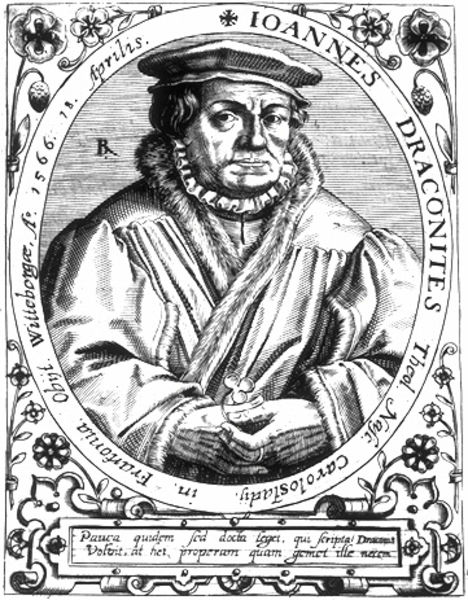
Titel: Bildnis des Johann Draconites
Künstler: Matthaeus (d.Ä.) Becker
Institution: (Seriendruck)
Schlagwörter: mann, schatten, weiß, sitzen, blumen, geste, grau, hell, hut, licht, mund, nase, schwarz, stirn, zeichnung, blick, blüten, ornament, bart, hemd, kappe, mütze, augen, falten, gesicht, hermelin, johannes, kragen, pelz, rahmen, bildnis, halskrause, herr, hände, portrait, porträt, zweige, kirche, geistlicher, haare, mantel, reich, blatt, pflanze, brustbild, frontal, kinn, lippen, renaissance, schultern, kreis, oval, ranken, schrift, grafik, graphik, könig, tafel, gefaltet, inschrift, glanz, pupillen, floral, rüsche, ring, name, stiele, medaillon, kreuz, rechteck, linie, mohn, druck, schraffur, radierung, stich, schwarzweiß, text, bürger, wei0, krause, intarsie, kasten, pelzkragen, lilien, schirmmütze, kupferstich, selbstbewusst, klee, kleeblatt, latein, lateinisch, blumenblüten, april, ioannes, iohannes, 1566, porträöt